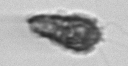
Label: Syracosphaera_pulchra